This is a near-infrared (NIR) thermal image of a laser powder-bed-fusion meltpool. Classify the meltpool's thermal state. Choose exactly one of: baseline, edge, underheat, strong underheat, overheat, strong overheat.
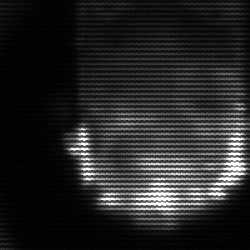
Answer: baseline